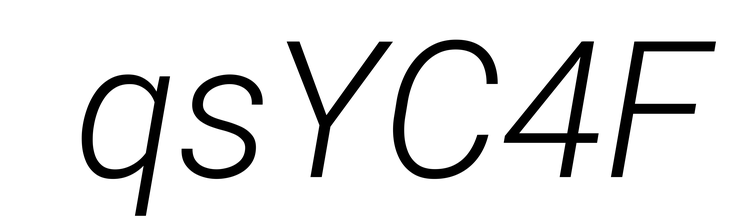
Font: Roboto-Italic_Light_Italic